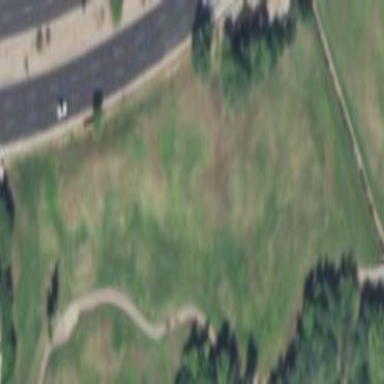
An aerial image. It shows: Area of rough grass used for golf.